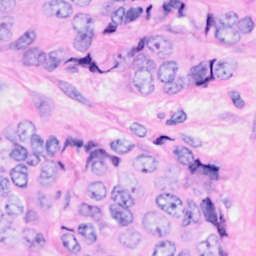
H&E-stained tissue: Breast